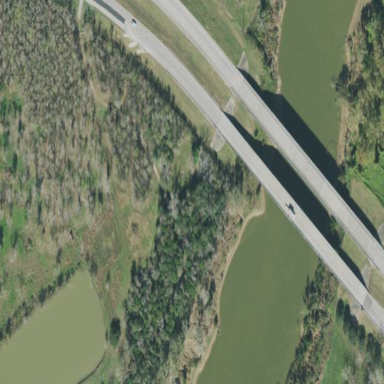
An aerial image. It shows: Man-made bridge.